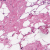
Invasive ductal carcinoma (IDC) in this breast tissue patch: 0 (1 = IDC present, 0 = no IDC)